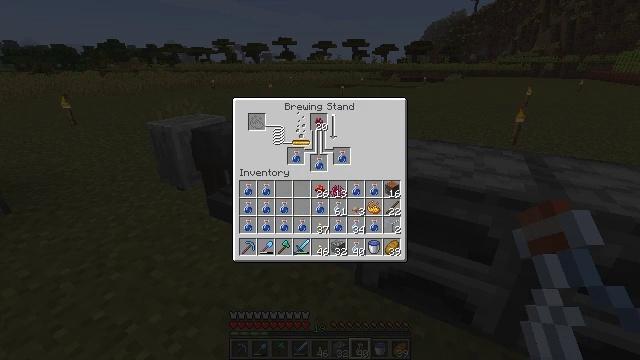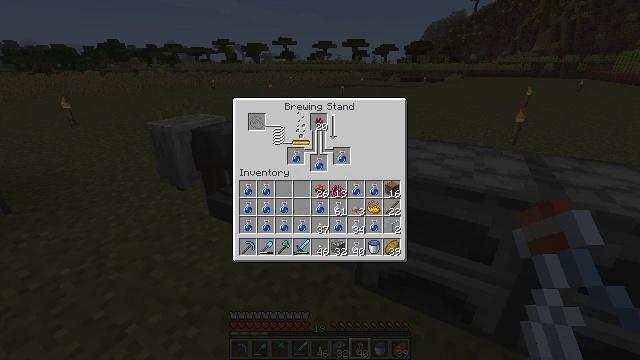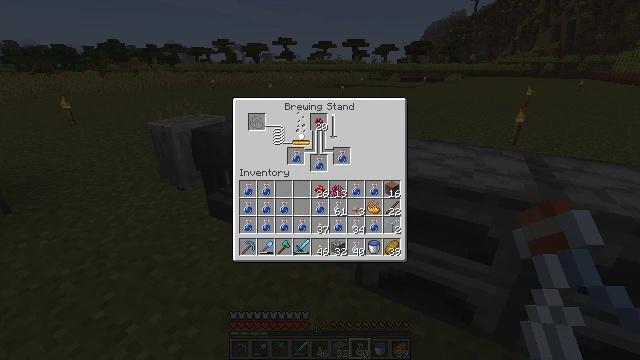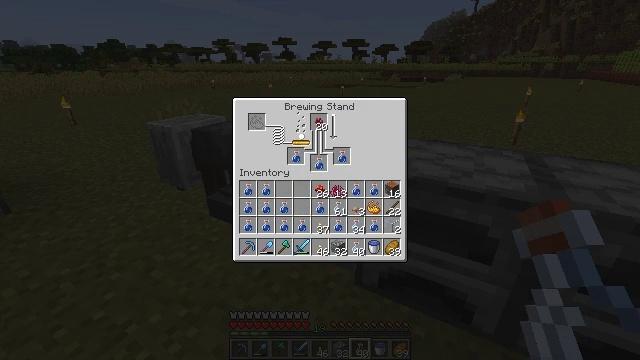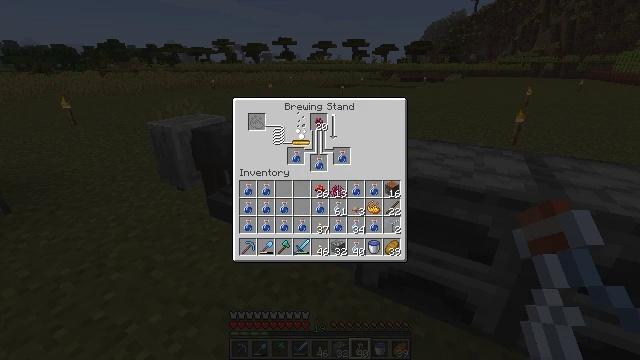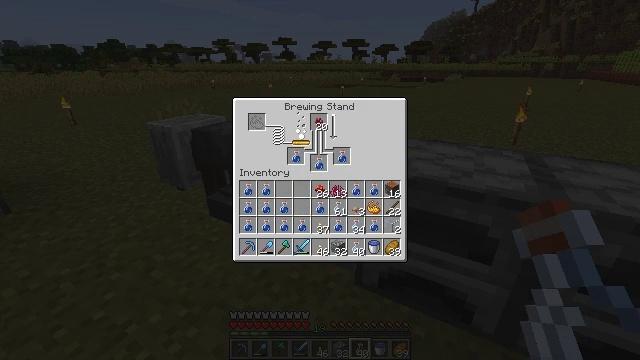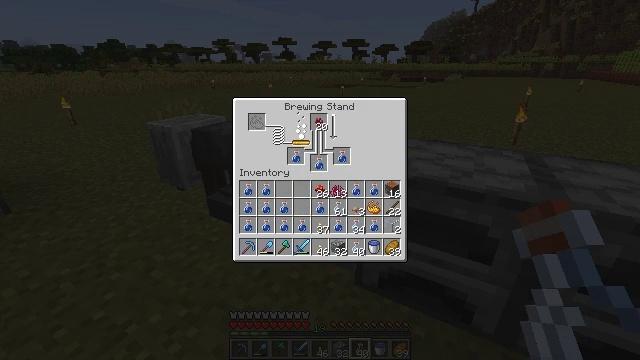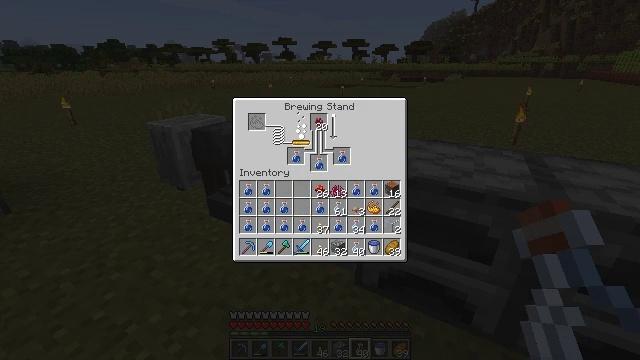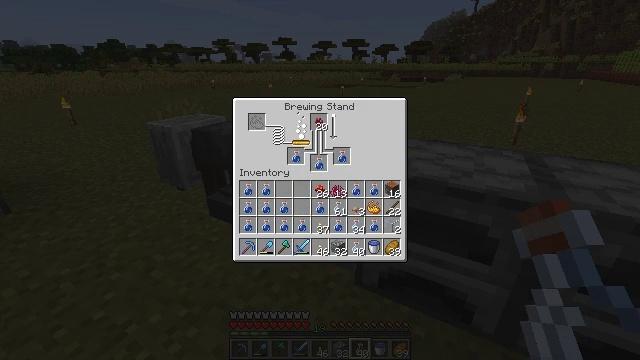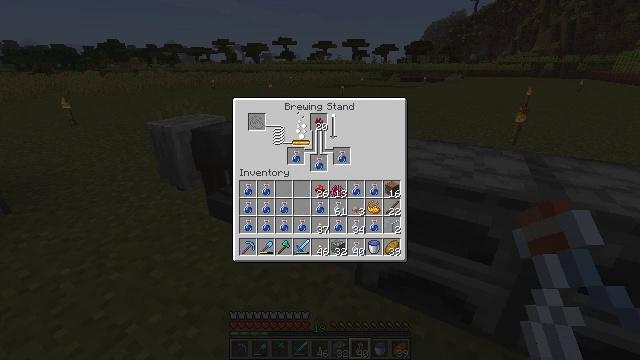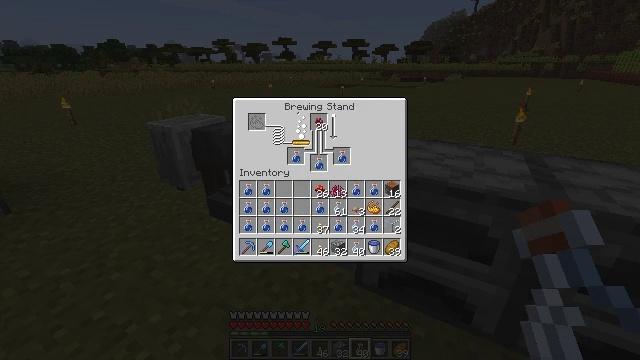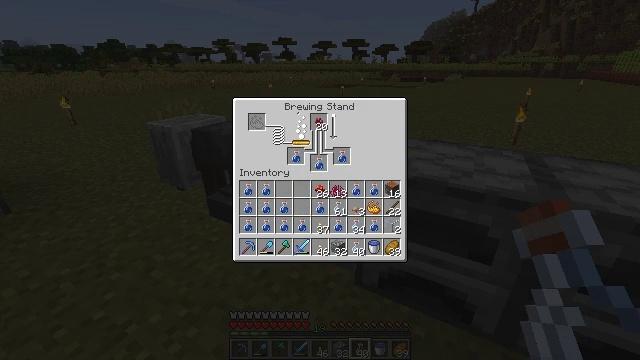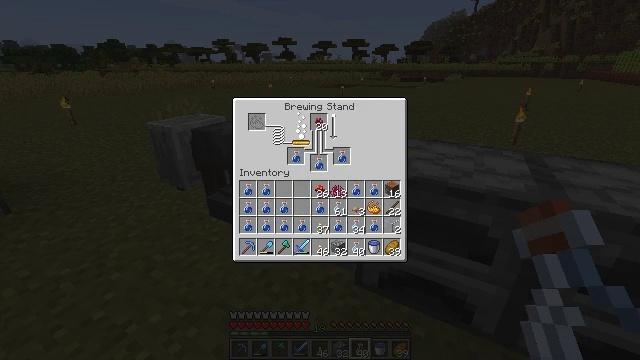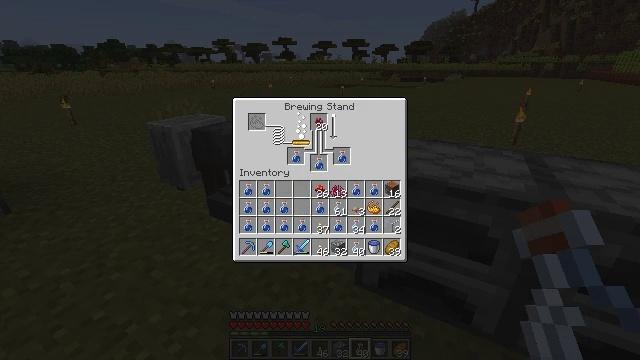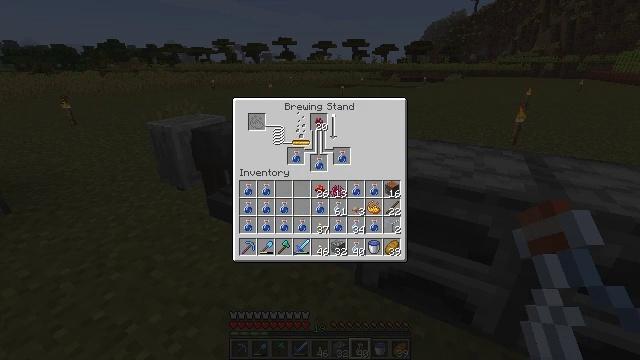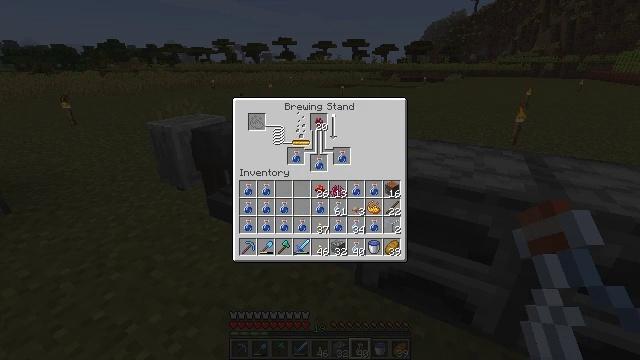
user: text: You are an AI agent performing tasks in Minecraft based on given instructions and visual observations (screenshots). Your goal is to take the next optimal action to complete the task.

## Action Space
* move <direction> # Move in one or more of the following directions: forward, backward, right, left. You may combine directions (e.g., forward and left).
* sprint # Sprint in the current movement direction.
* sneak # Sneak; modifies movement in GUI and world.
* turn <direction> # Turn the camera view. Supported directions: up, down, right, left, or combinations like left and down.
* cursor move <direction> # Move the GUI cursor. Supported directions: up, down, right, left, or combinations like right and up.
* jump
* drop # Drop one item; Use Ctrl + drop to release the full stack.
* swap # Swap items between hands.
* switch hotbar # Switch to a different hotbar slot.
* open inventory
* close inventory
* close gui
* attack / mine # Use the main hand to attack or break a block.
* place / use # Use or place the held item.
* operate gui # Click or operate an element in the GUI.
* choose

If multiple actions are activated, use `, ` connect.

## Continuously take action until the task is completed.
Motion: motion action
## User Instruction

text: Remove a glass bottle from the inventory.
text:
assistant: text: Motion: no_op
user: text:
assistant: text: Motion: no_op
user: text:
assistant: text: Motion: no_op
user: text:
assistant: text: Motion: no_op
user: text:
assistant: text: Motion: no_op
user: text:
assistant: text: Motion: no_op
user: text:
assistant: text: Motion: no_op
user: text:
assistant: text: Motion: no_op
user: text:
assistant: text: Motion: no_op
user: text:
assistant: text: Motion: no_op
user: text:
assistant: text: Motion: no_op
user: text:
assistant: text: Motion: no_op
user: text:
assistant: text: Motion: no_op
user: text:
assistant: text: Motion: no_op
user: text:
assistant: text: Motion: no_op
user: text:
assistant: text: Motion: no_op
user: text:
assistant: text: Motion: no_op
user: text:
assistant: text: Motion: no_op
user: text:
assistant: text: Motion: no_op
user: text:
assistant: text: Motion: no_op
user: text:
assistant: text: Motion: no_op
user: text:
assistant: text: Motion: no_op
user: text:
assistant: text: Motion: no_op
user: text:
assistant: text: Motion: no_op
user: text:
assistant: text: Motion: no_op
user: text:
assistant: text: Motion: no_op
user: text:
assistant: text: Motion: no_op
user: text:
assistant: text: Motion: no_op
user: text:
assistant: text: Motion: no_op
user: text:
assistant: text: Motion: no_op